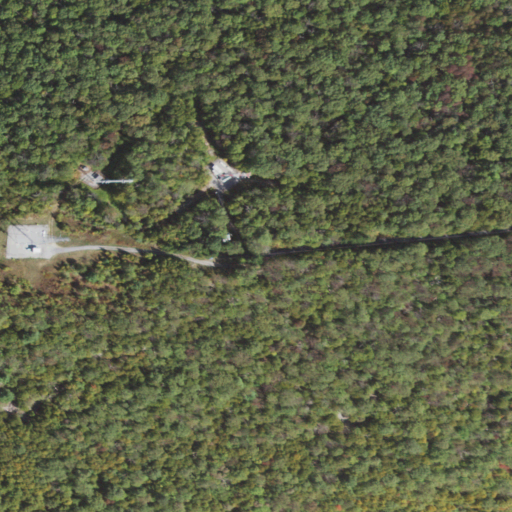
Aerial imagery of mountain in Pennsylvania named Big Knob containing deciduous forest, open development, mixed forest, low intensity development, and medium intensity development